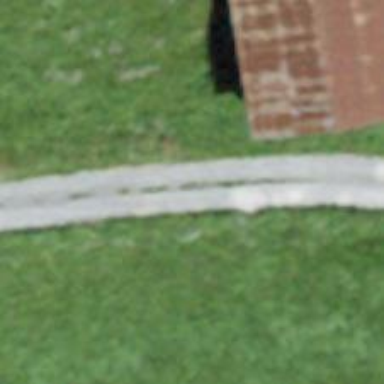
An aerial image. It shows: Well-maintained track road of grade 1.